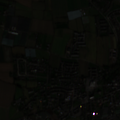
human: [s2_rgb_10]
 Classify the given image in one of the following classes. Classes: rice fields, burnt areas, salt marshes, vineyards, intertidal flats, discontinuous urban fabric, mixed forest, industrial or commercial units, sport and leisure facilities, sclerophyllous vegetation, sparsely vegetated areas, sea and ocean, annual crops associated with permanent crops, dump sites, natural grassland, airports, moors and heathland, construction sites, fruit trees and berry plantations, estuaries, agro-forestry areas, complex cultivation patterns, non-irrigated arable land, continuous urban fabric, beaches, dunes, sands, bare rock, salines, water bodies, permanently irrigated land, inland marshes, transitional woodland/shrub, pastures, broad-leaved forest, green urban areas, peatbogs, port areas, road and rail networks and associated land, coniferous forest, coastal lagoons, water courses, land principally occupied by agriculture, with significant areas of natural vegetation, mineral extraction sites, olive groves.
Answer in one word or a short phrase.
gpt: discontinuous urban fabric, non-irrigated arable land